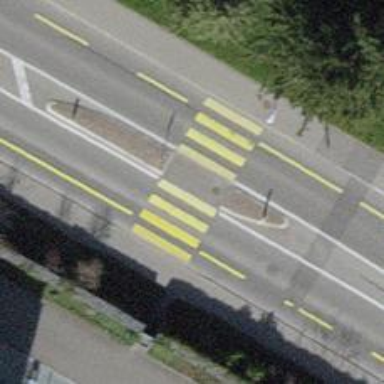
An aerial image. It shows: Marked footway crossing with visible markings.